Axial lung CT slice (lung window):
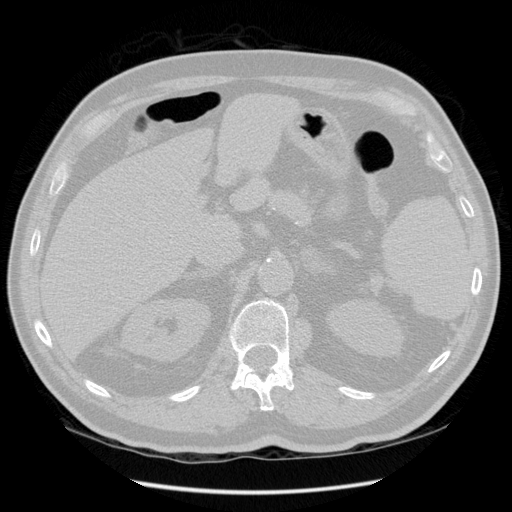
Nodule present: no